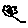
Label: flower